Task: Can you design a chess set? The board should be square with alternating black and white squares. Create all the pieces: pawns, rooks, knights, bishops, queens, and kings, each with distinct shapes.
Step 1877:
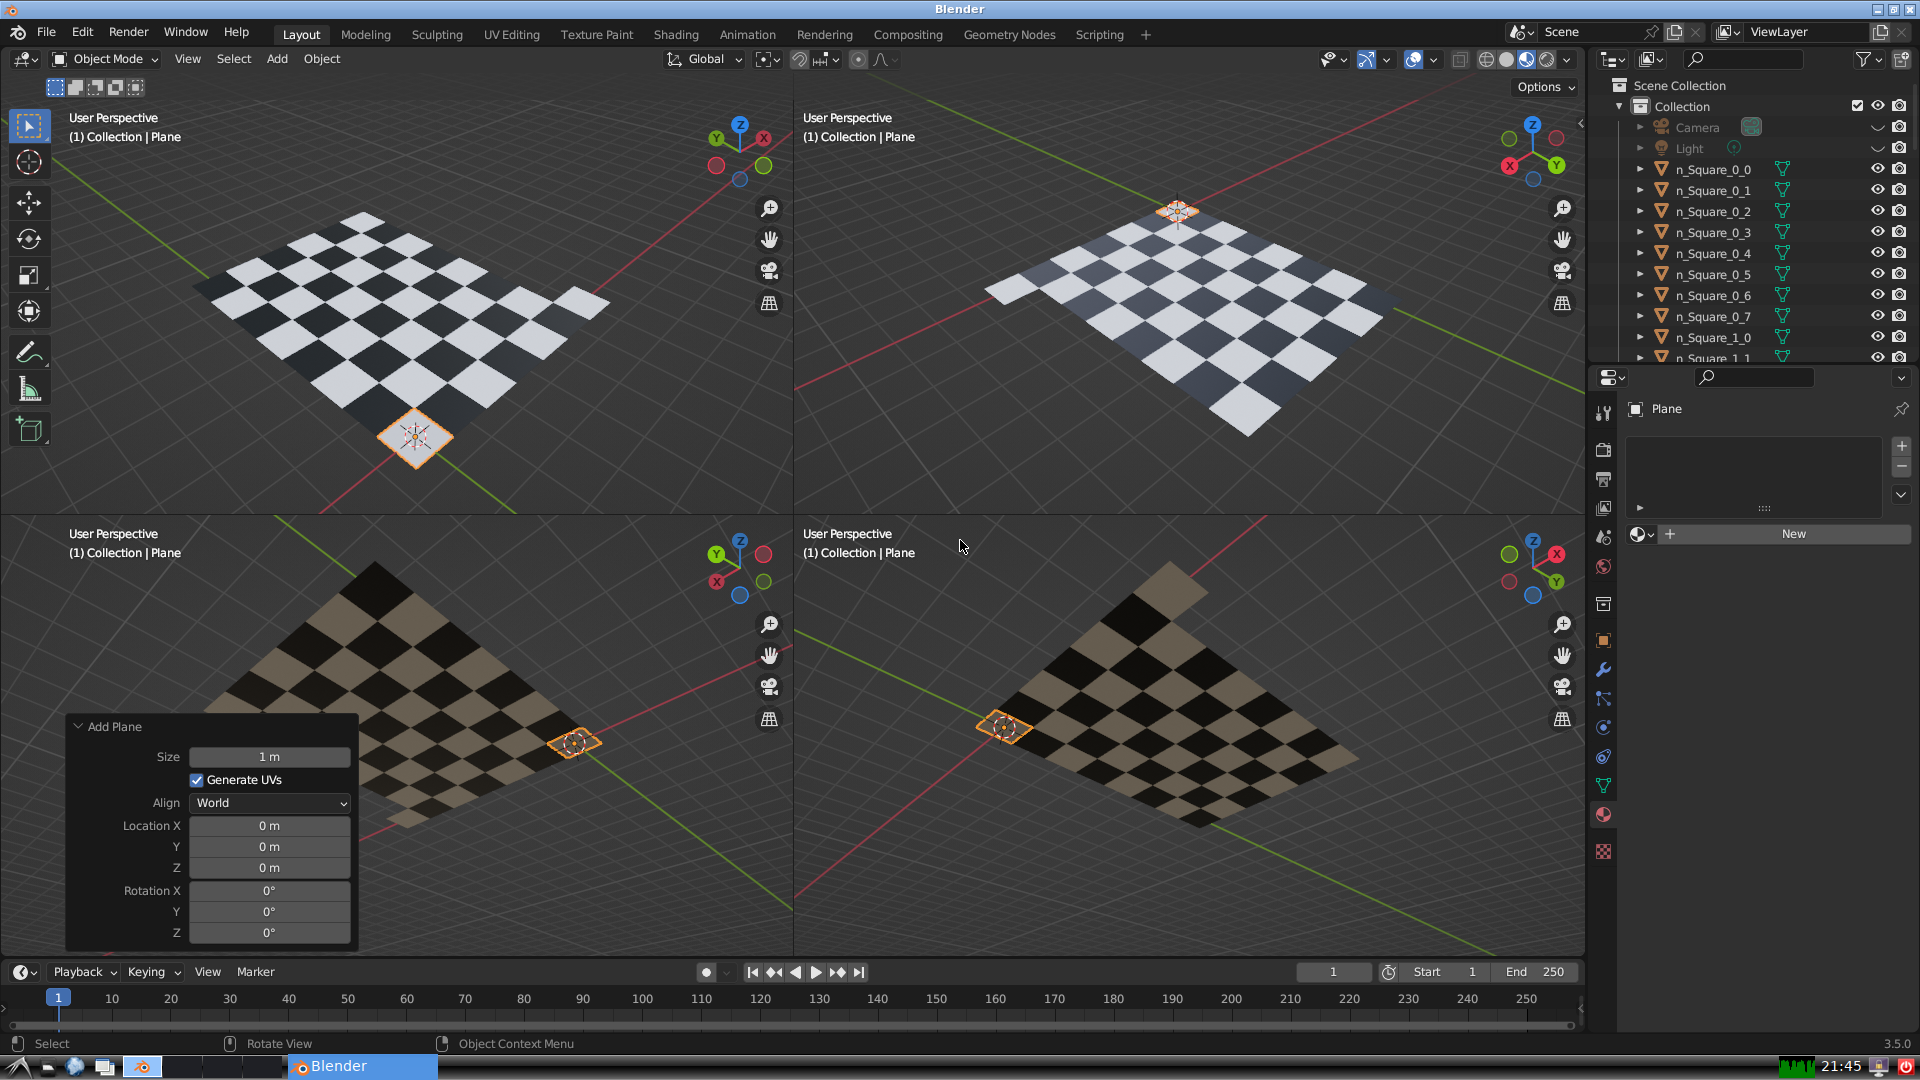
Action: {"mouse_move": [270, 826]}